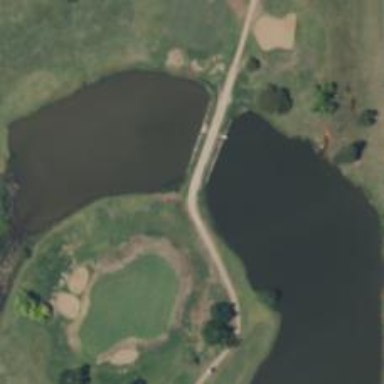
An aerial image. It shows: Path used for both walking and golf.